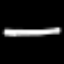
Label: pencil